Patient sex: M
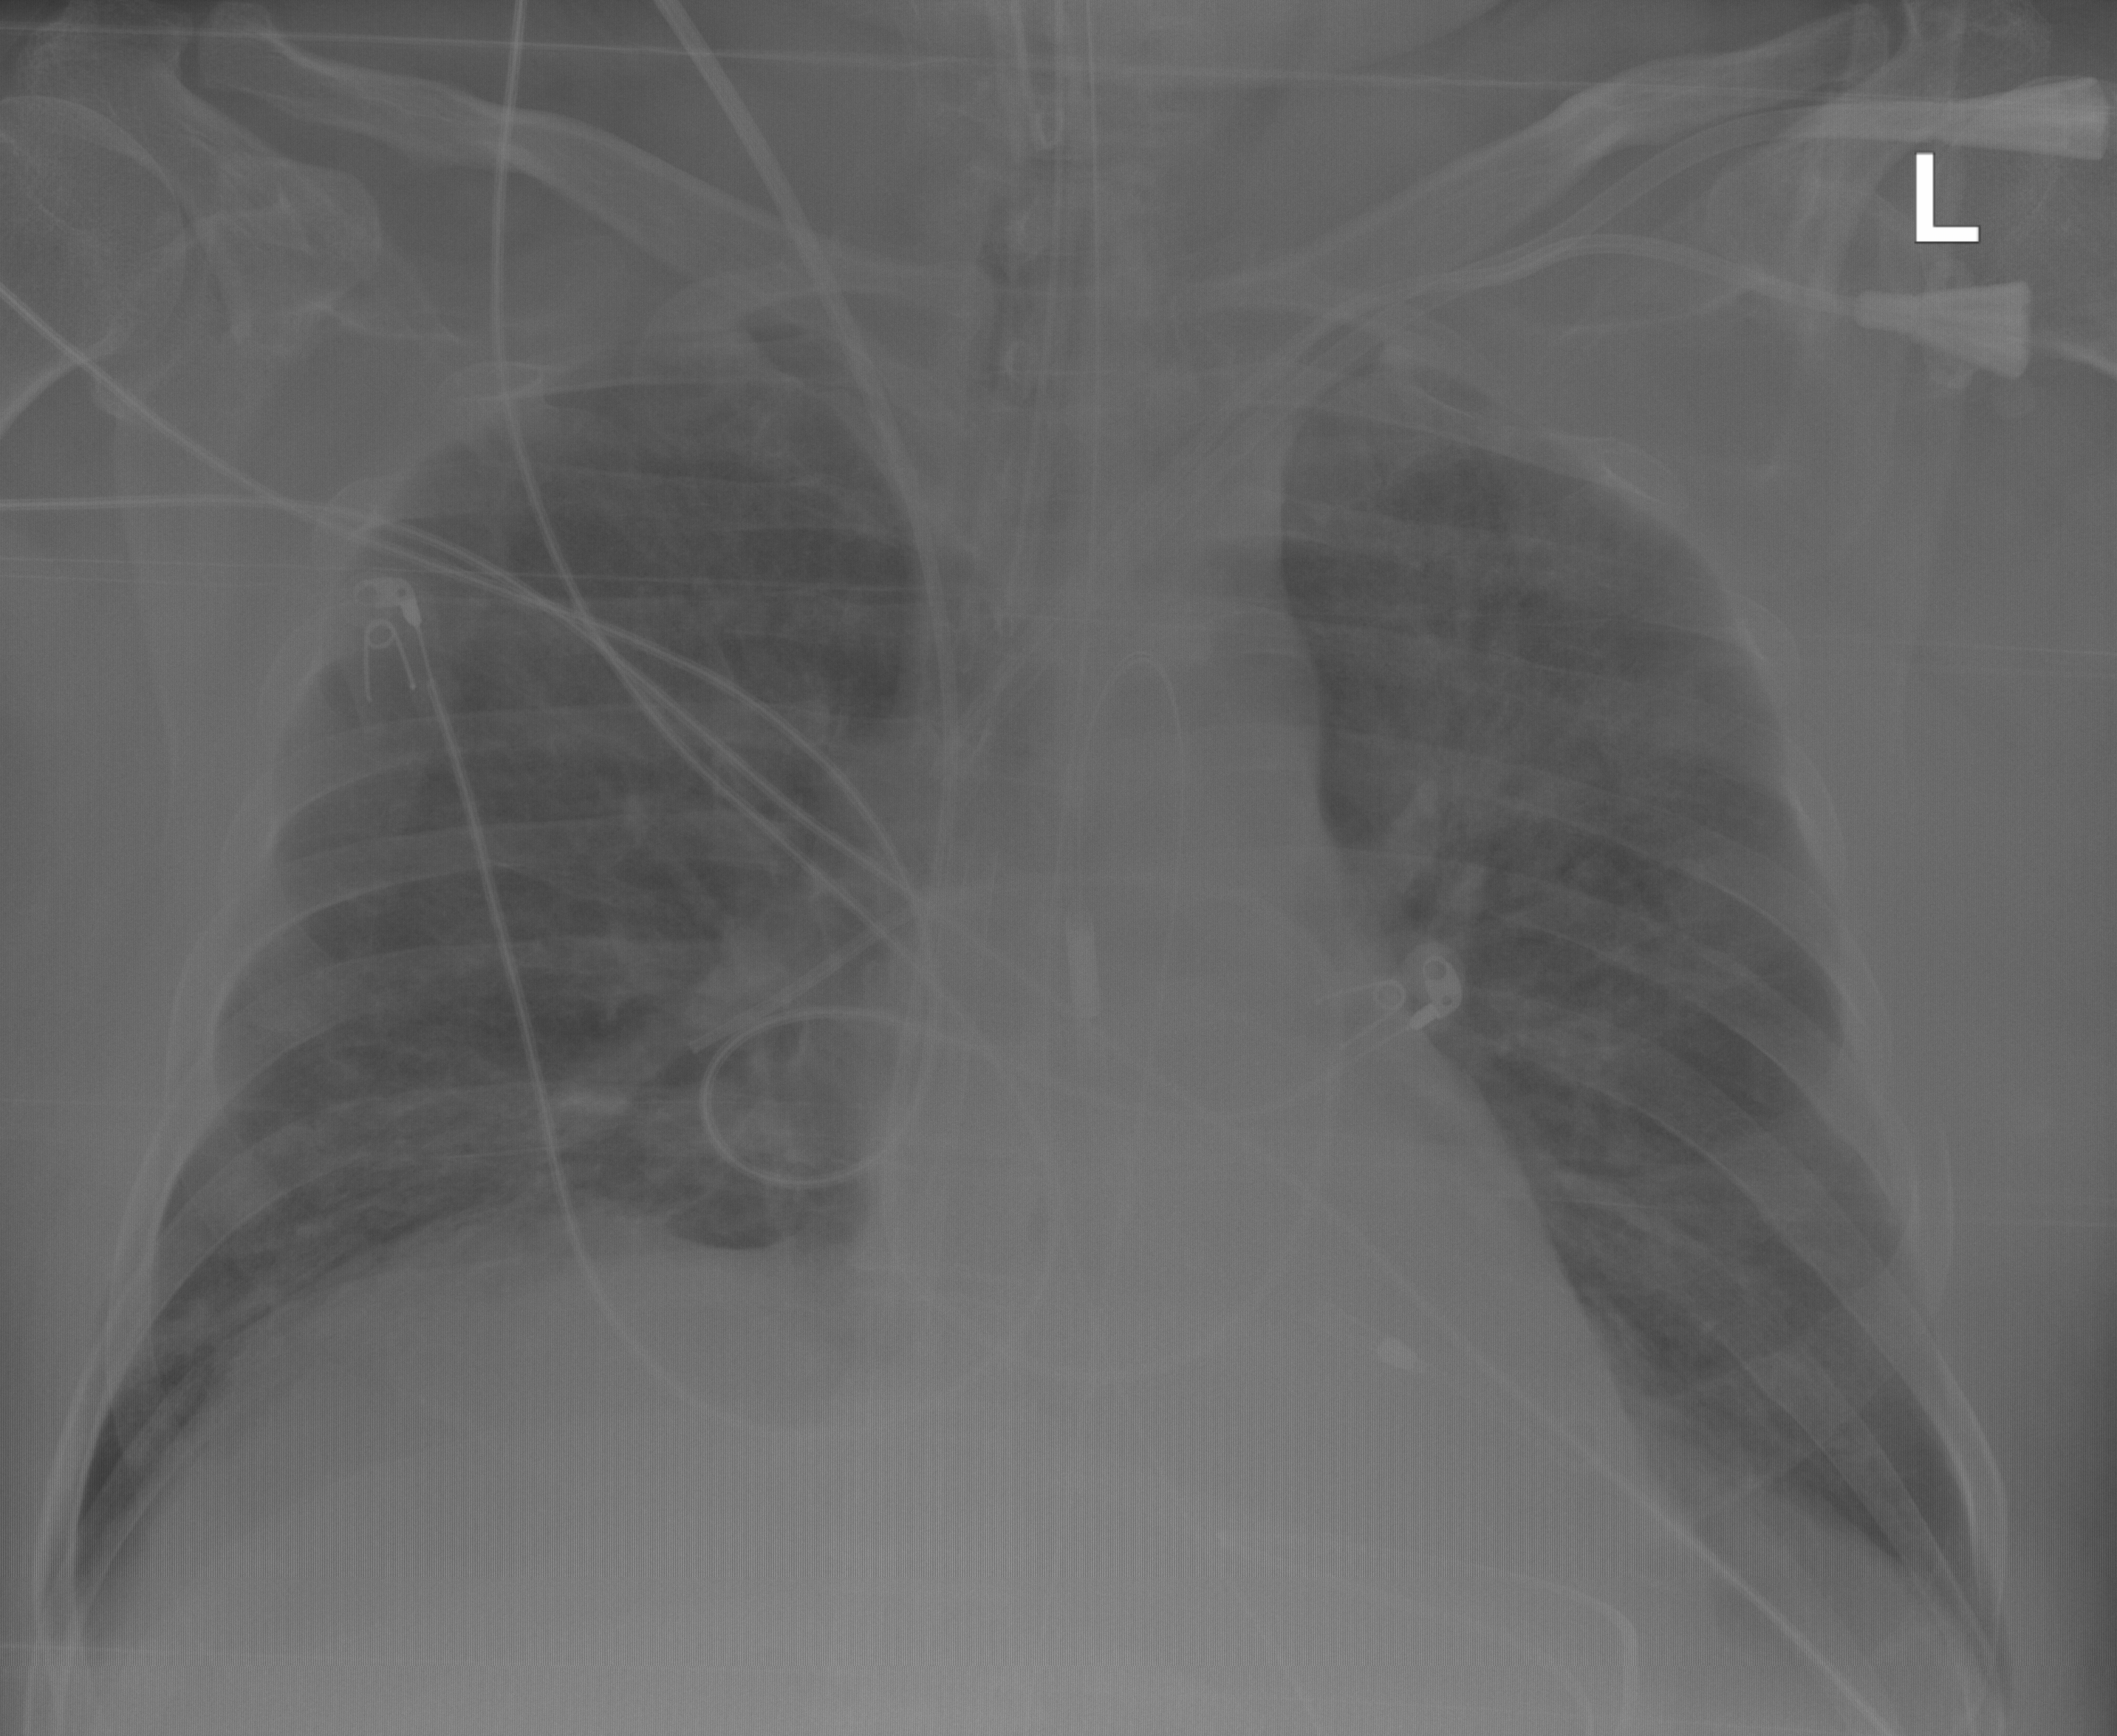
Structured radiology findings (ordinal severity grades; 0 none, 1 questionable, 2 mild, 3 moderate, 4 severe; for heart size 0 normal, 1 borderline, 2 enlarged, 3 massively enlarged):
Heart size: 0
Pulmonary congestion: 2
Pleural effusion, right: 0
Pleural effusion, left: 0
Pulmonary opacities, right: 2
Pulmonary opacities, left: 2
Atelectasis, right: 2
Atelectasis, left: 2